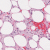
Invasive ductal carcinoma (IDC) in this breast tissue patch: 0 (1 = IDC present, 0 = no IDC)